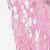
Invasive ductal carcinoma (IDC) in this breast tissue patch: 0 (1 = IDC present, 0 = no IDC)